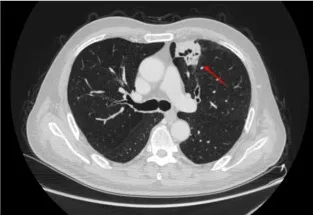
CT showed the location of the pulmonary nodule in the left upper lung. Squamous cell carcinoma.
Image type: radiology (ct)